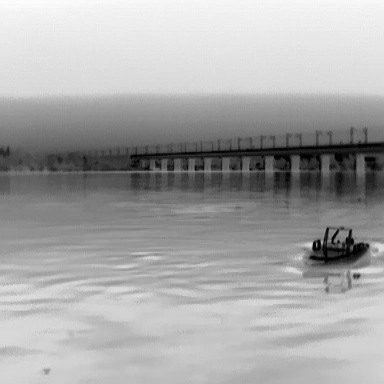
There is a canoe in the infrared image.